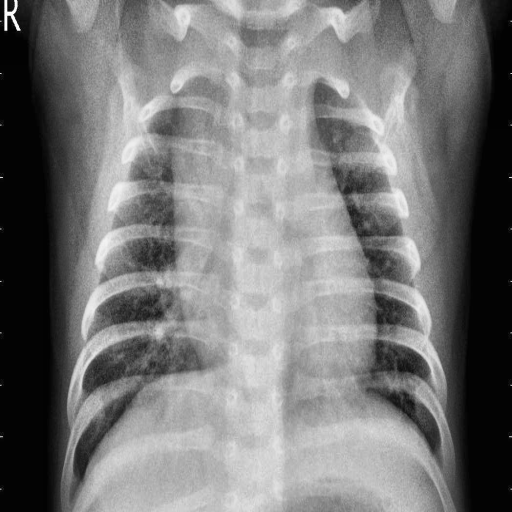
Finding: PNEUMONIA